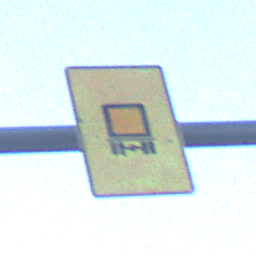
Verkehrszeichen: KennzeichnungspflichtigeFahrzeugeGefaehrlicheGueterOhnePfeilsymbol
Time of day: SunriseSunset
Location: Outdoor (RoadRail)
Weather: Clear
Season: NotSpecified
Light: Natural